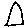
Label: triangle